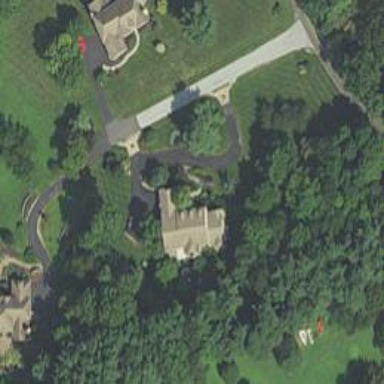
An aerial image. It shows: Driveway.